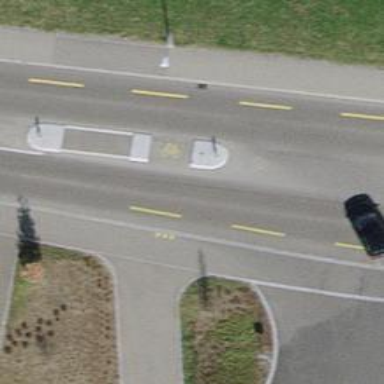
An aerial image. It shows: Asphalt cycleway with unmarked crossing.